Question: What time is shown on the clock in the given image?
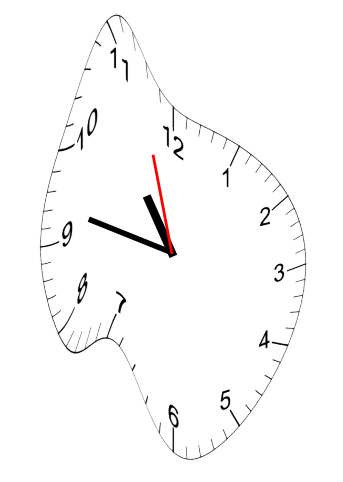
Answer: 10:46:57